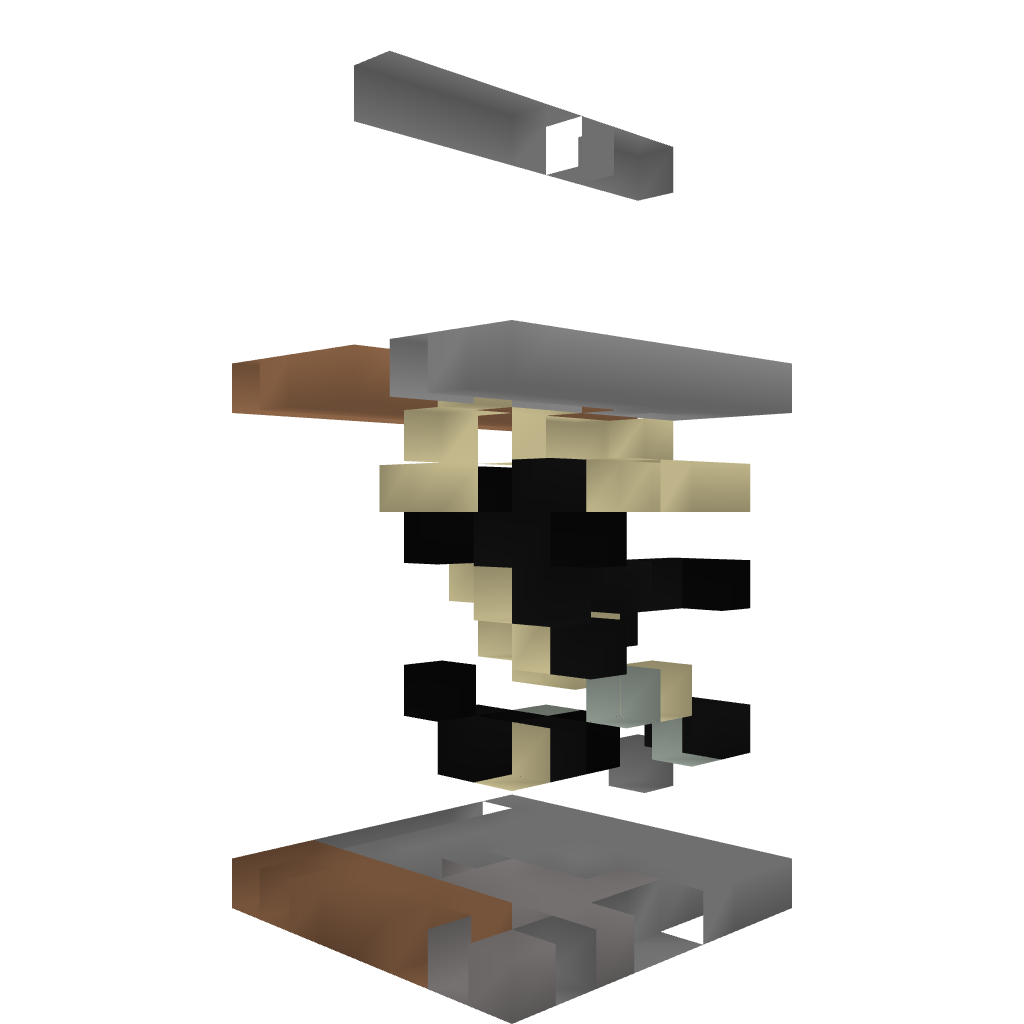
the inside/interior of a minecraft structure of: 2W 3H Piston Gravel Door